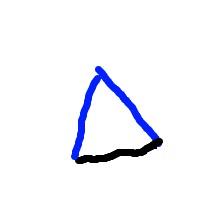
Shape: triangle